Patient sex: F
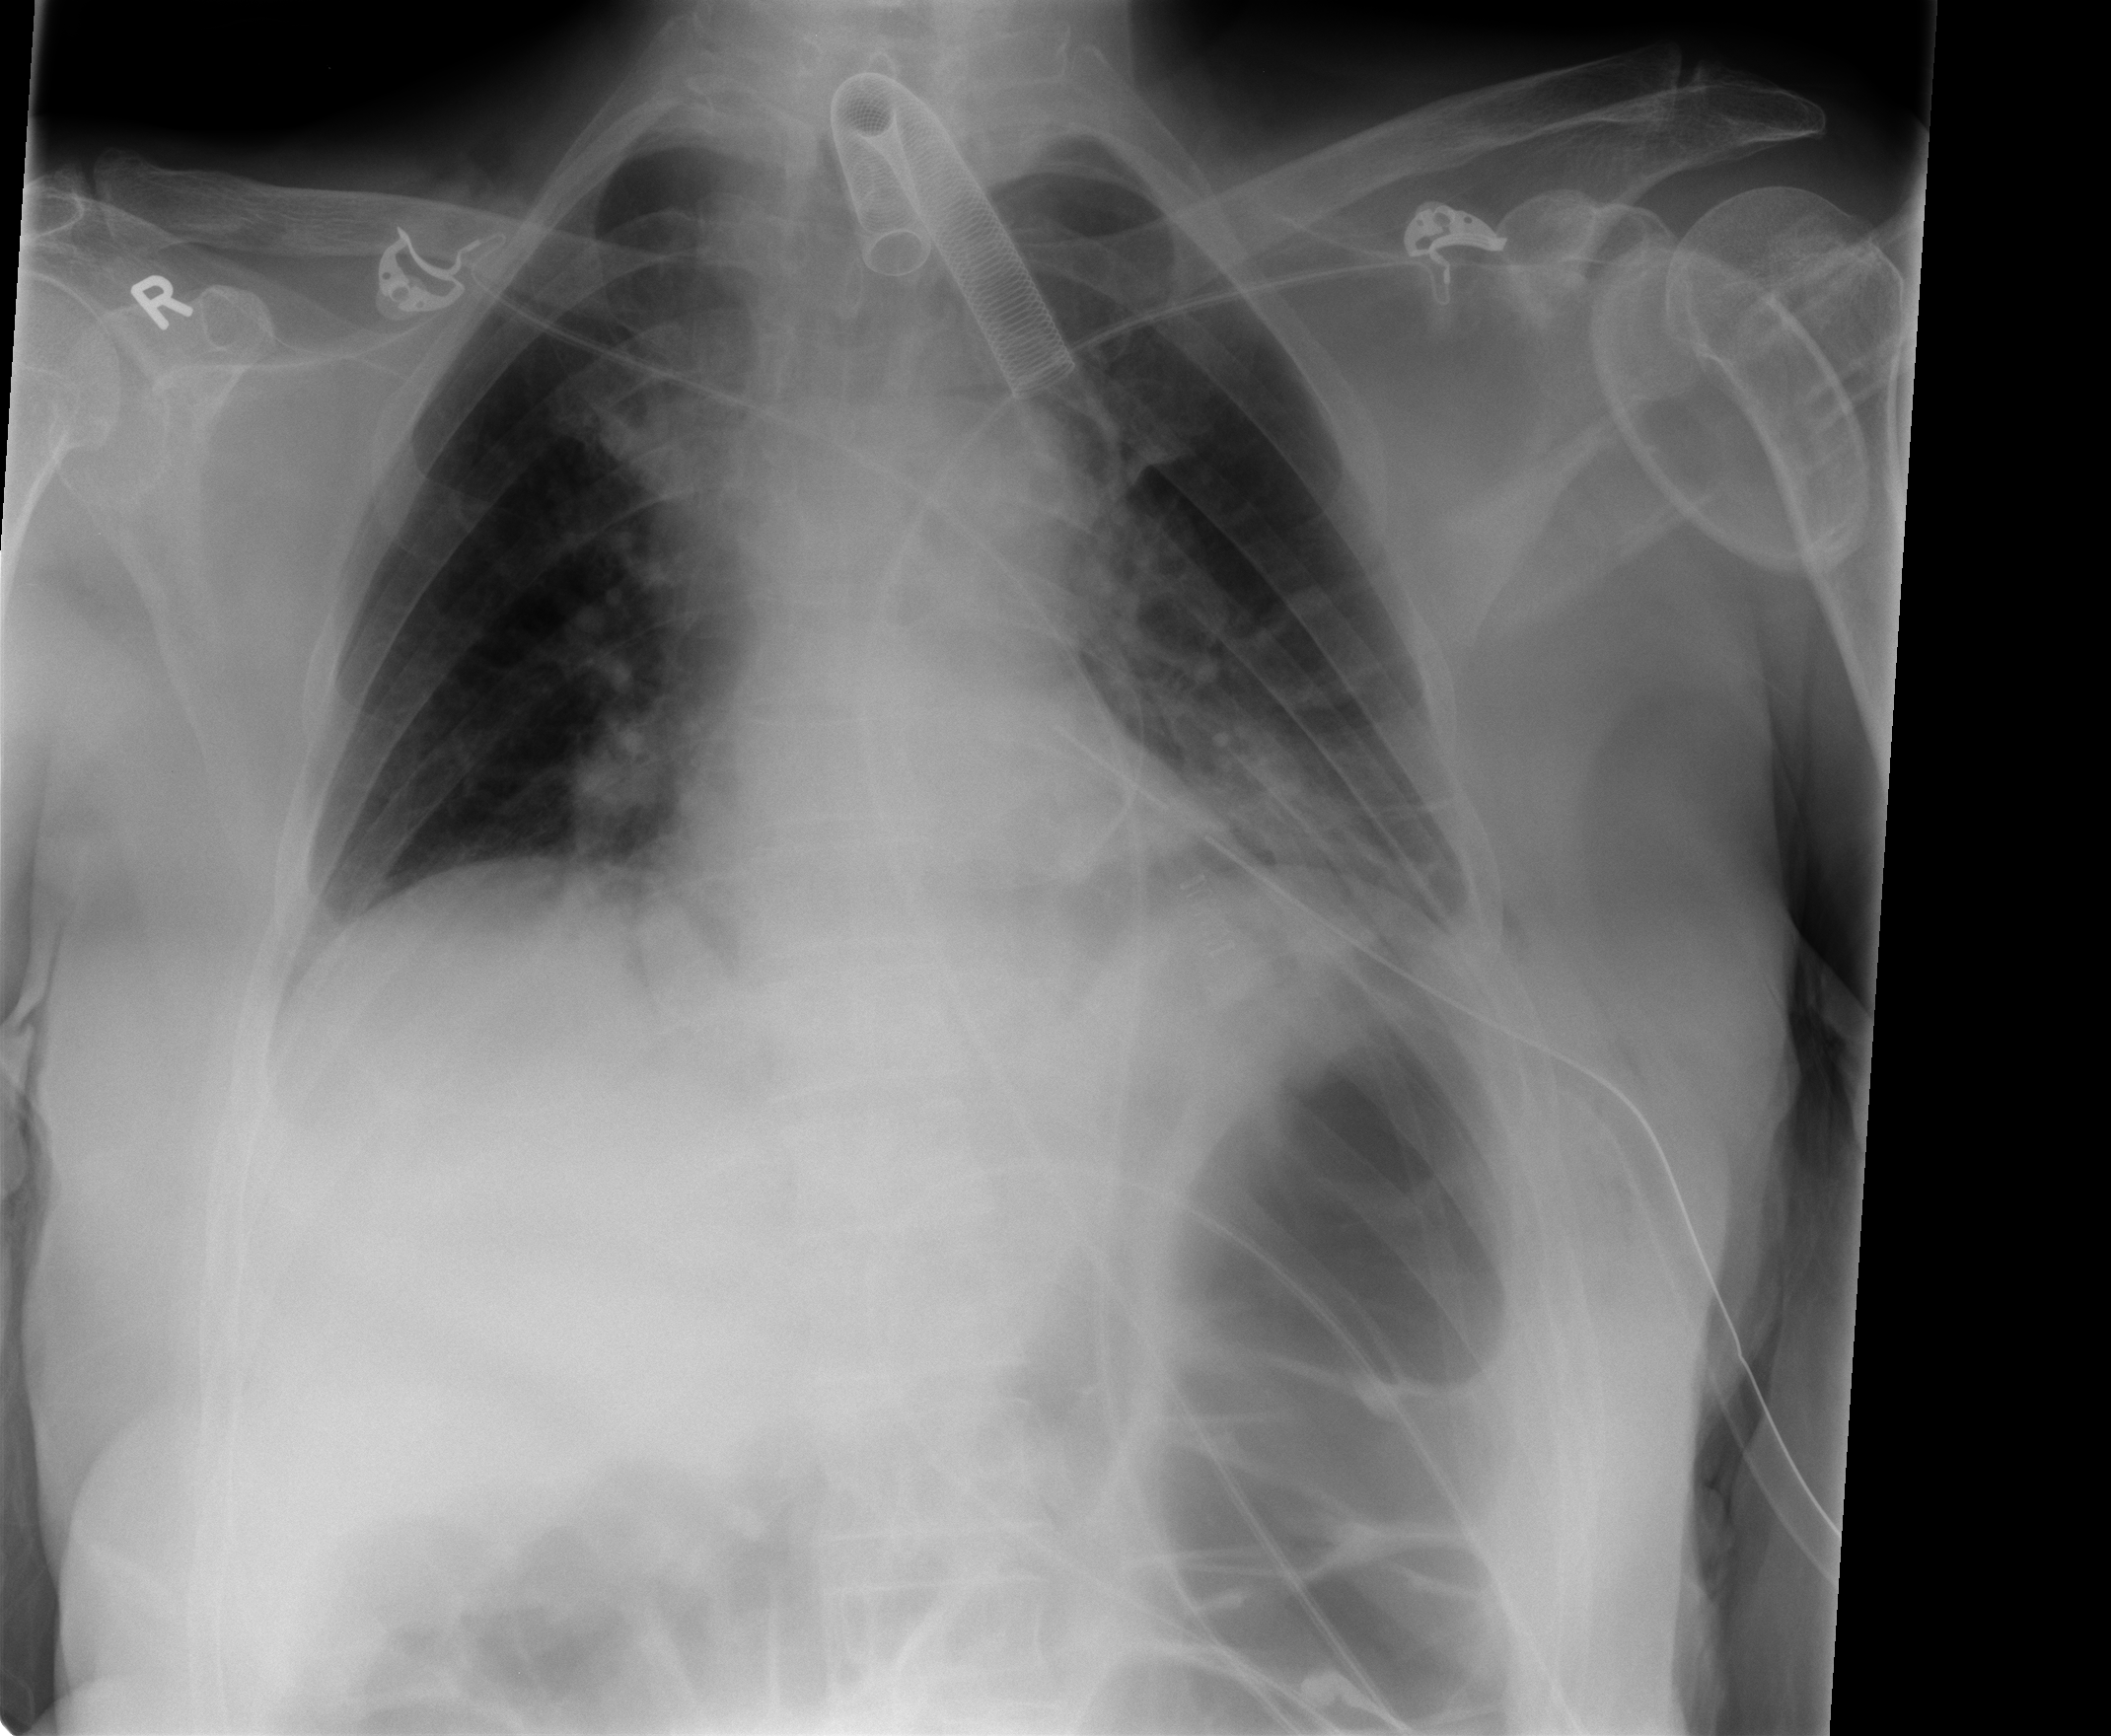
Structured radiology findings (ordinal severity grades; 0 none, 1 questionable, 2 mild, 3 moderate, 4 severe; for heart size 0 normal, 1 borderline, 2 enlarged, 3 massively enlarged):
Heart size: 0
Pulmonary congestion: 2
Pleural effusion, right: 0
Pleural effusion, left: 2
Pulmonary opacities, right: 0
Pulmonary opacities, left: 0
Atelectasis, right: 2
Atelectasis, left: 2